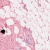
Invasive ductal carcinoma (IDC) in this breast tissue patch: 0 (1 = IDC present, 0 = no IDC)